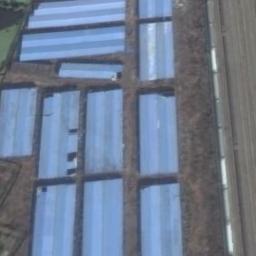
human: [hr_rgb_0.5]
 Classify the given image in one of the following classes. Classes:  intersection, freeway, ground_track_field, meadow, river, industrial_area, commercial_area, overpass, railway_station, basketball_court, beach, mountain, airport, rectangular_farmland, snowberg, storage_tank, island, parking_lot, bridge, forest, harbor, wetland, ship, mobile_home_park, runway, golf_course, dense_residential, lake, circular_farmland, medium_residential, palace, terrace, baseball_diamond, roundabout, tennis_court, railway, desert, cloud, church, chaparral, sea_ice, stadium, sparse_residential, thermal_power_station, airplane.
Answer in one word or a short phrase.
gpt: industrial_area